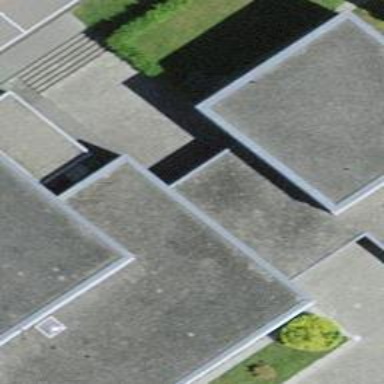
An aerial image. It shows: View of roof of building.